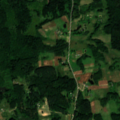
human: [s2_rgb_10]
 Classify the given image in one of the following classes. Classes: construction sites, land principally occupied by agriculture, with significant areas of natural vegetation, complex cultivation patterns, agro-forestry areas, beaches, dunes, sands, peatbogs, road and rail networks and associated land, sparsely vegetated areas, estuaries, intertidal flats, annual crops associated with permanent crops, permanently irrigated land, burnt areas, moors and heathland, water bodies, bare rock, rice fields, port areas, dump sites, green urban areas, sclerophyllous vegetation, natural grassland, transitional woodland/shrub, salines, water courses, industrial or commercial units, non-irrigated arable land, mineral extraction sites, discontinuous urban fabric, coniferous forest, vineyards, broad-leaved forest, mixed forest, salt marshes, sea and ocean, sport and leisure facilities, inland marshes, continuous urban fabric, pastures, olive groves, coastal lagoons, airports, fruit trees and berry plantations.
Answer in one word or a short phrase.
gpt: complex cultivation patterns, land principally occupied by agriculture, with significant areas of natural vegetation, mixed forest, transitional woodland/shrub